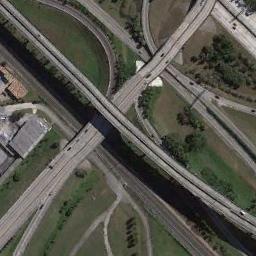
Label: overpass